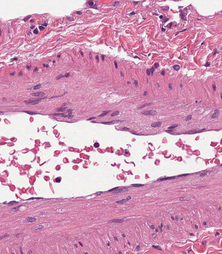
Tumor epithelial tissue: no
Tumor-associated stroma tissue: yes
Normal tissue: no